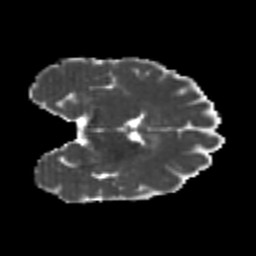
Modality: MD
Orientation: coronal
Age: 22
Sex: male
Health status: healthy
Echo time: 0.074 s